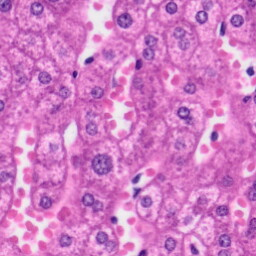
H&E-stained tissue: Liver